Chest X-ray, PA view. Patient: 18 years old, sex M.
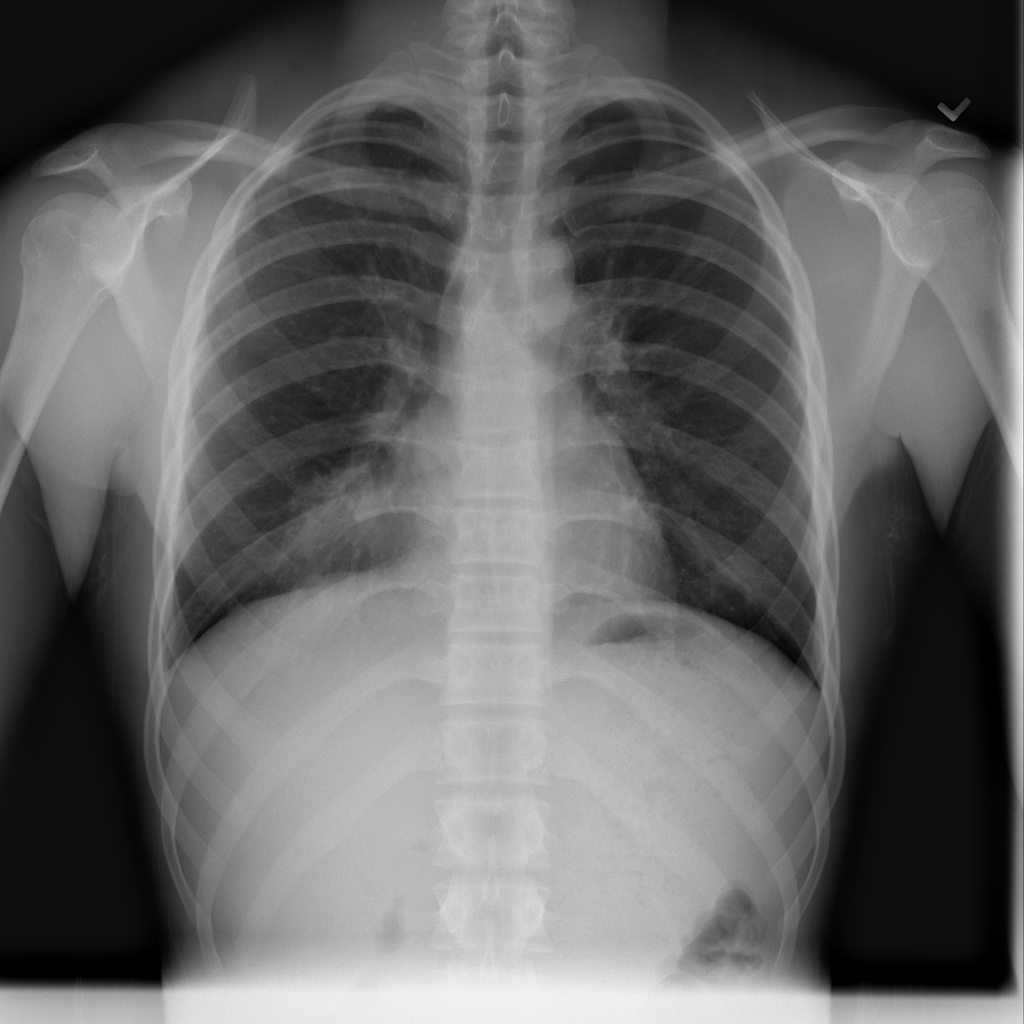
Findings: Infiltration